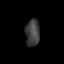
Tissue: lung
Cell type: Epithelial cells
Senescence score: 0.148
Nuclear area (px): 378
Mean DAPI intensity: 62.418